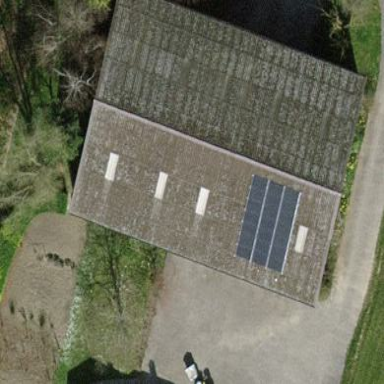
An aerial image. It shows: Farm auxiliary building.